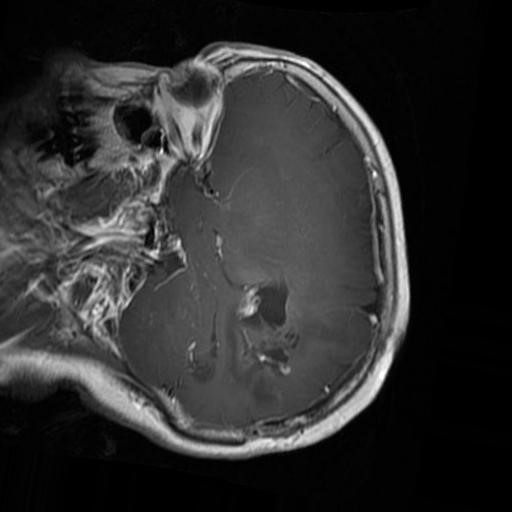
Label: brain_glioma